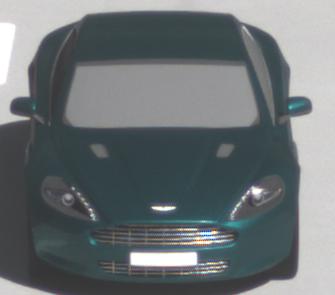
Make: Aston Martin
Model: Rapide
Detailed model: Rapide
Model produced from: 2010/03
Model produced until: 2013/07
Doors: 5
Color: blue
Road condition: wet road
Daytime: midday
Contrast: high contrast